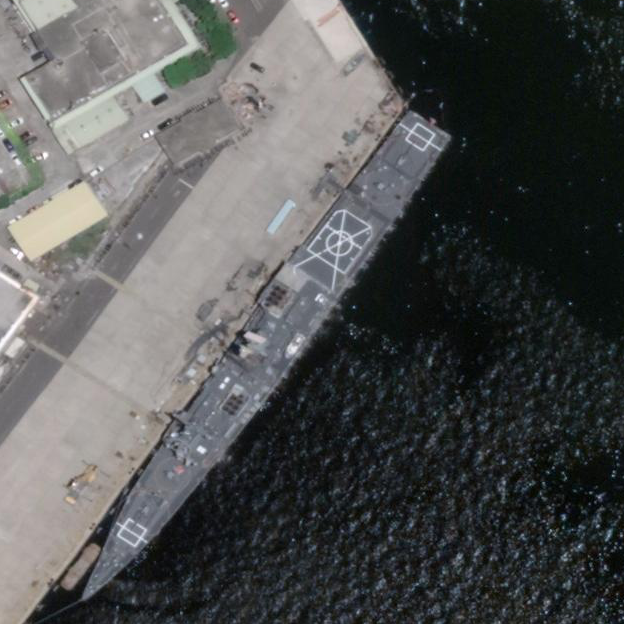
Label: Kidd-class_destroyer